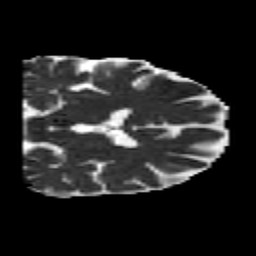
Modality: MD
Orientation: coronal
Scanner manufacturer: siemens
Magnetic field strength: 3 T
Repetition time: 6.8 s
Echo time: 0.093 s